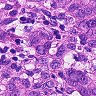
Metastatic tissue present: yes